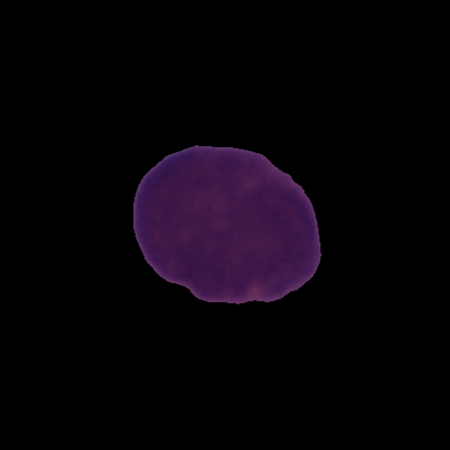
Label: cancer